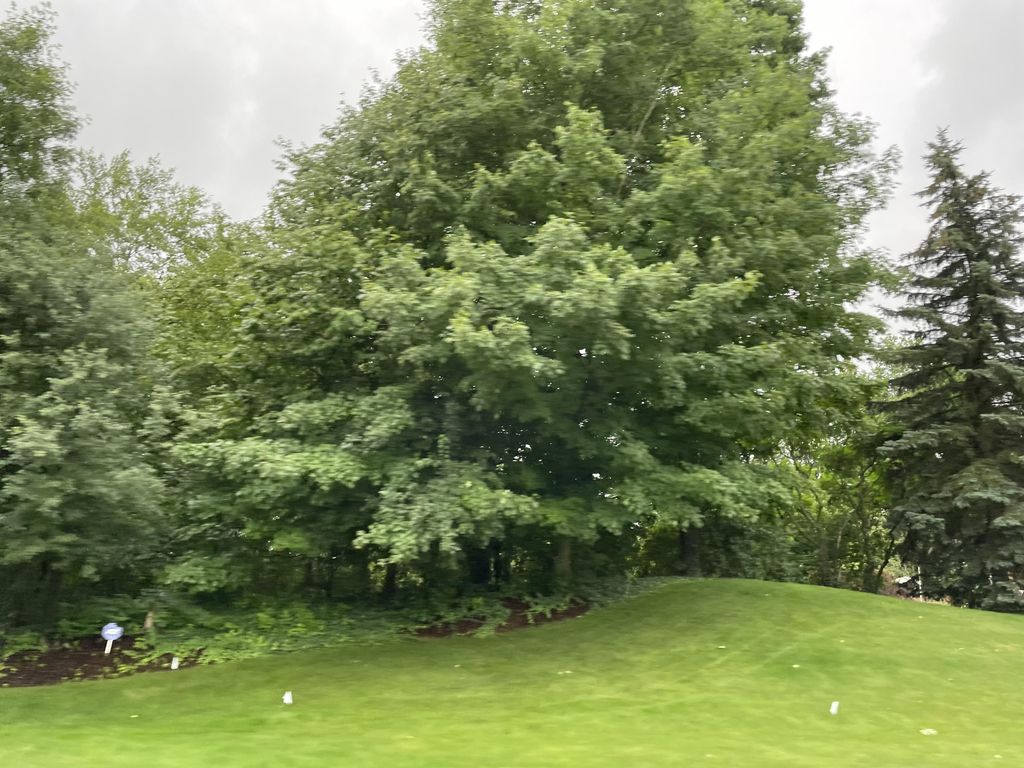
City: kitchener-waterloo